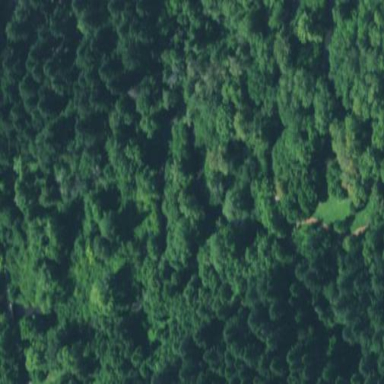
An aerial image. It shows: Mixed woodland with semi-deciduous trees.